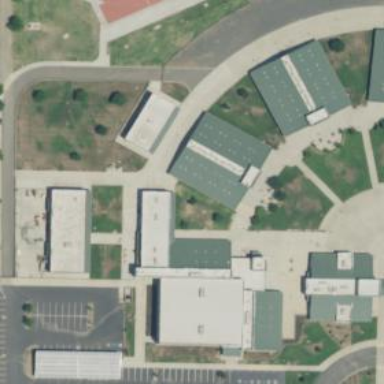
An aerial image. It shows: School building.